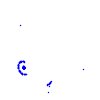
Particle: kaon